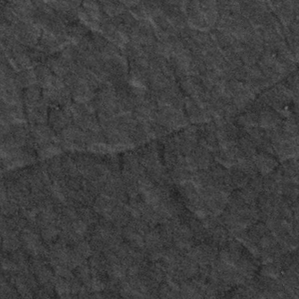
Label: frost